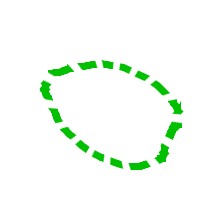
Shape: circle